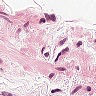
Metastatic tissue present: no